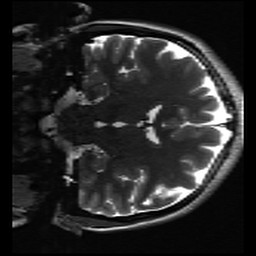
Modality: inplaneT2
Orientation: coronal